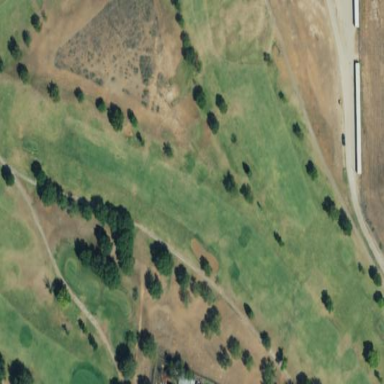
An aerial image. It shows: Rough area in golf course.